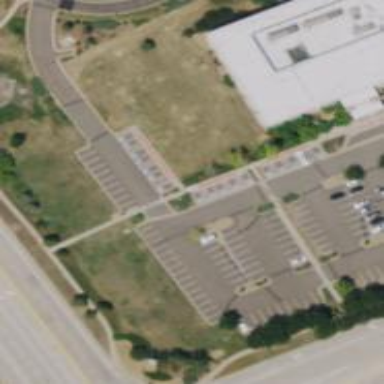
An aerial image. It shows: Parking space.